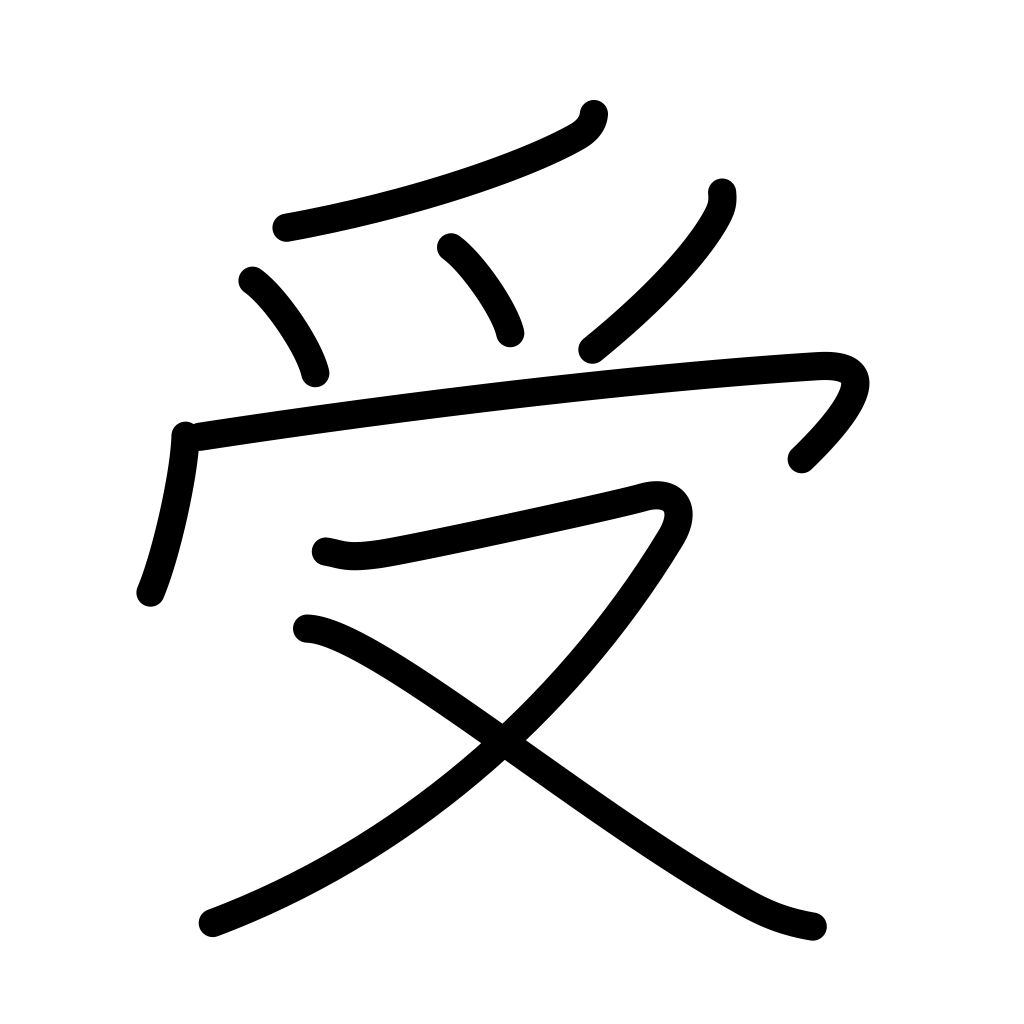
Meaning: accept, undergo, take, get, catch, receive